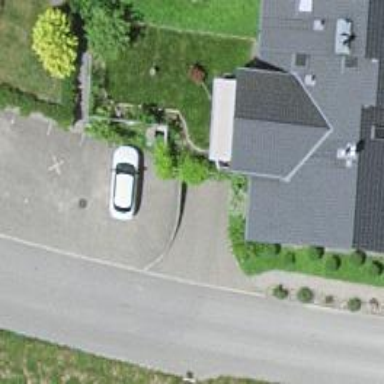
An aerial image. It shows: Parking entrance.